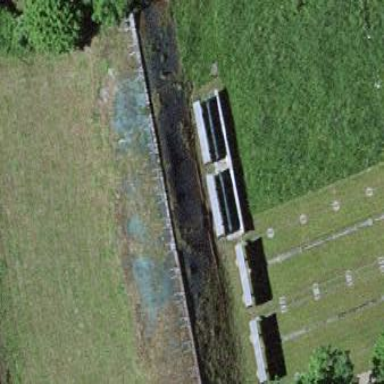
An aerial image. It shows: Shooting range on leisure land pitch.